Question: i need to create a schema with all the models of my DB.
I'm using ROR with .
I'm actually looking for a tool to draw something like this :

Any Suggestion ? or i've to open paint and adapt ?
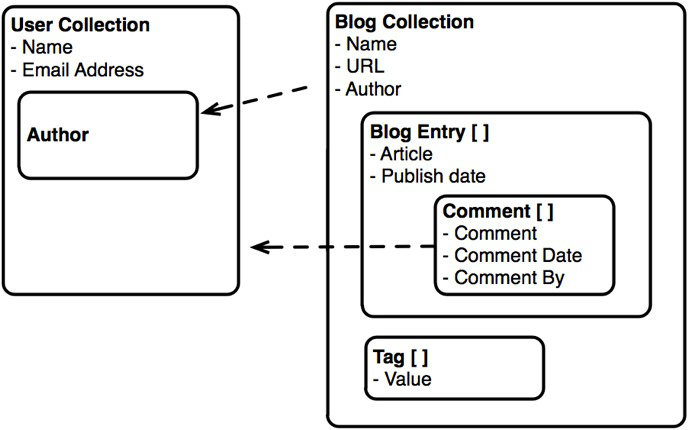
Answer: <URL>
draw.io is a free online diagramming application designed around Google Drive for workflow, BPM, org charts, UML, ER, network diagrams and more.